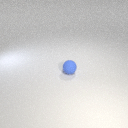
small blue rubber sphere